Current action and preconditions to check: trajectory_clear

Your task: For each precondition in the list above, predict whether it will hold at this action.

Consider the current scene as observed from the mobile robot's camera, and analyze the predicted future states of all dynamic agents (e.g., people, animals, vehicles, or any moving entities) within the NEXT SECOND.

IMPORTANT: Only answer "very likely" if you are absolutely certain—based on strong, clear evidence—that a dynamic agent will violate the precondition in the predicted future state. Do NOT answer "very likely" for unlikely, ambiguous, or low-probability risks.

Ask yourself for each precondition: Is there a high probability, with clear and convincing evidence, that the predicted future states of any dynamic agent will interfere with the predicted future state of the currently executing action within the NEXT SECOND, causing that precondition to fail?

Assess the risk level based on these predictions. Use "likely" or "very likely" if motions create a clear risk of interference.

Use "neutral" or "improbable" if agents are nearby but their predicted paths are clearly diverging or non-conflicting.

Failure Risk Categories: "very improbable", "improbable", "neutral", "likely", "very likely"

Answer Format: Output ONLY the probability_of_failure value from these categories: "very improbable", "improbable", "neutral", "likely", "very likely"

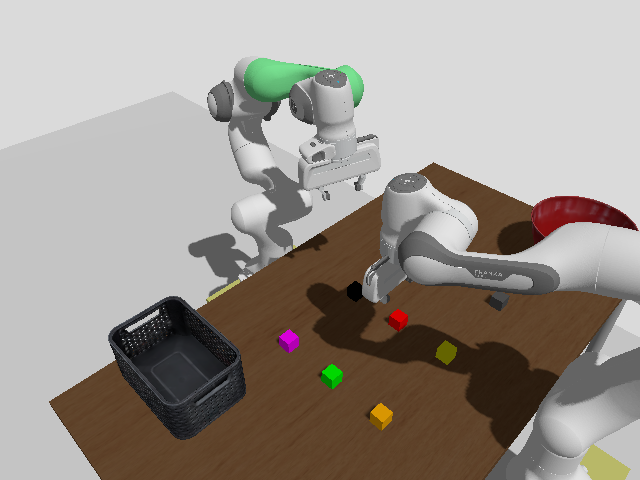

Answer: very improbable